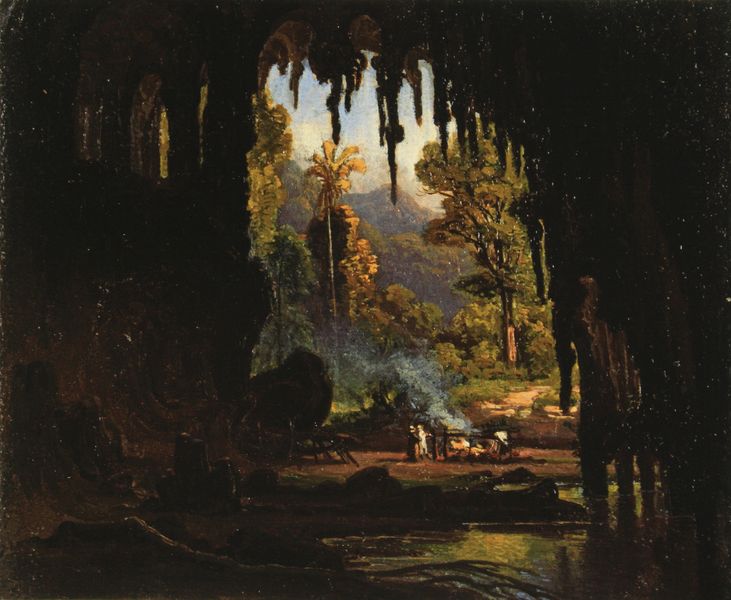
Titel: Die Guácharo-Höhle bei Caripe
Künstler: Ferdinand Bellermann
Standort: Berlin
Institution: Staatliche Museen zu Berlin, Kupferstichkabinett
Schlagwörter: baum, berg, blau, dunkel, felsen, feuer, himmel, mann, schatten, wasser, wolken, bäume, fluss, gelb, grün, landschaft, menschen, see, ufer, abend, ausschnitt, braun, holz, licht, männer, schwarz, ausblick, gras, weg, steine, bach, erde, hügel, spiegelung, rauch, sonne, dunkelheit, decke, höhle, tal, wald, aussicht, sommer, wellen, berge, platz, figuren, staffage, palme, gestell, fleisch, eingang, moos, loch, öffnung, wurzeln, tümpel, konstruktion, grotte, urwald, palmen, waldlandschaft, tropfen, lager, feuerstelle, dschungel, einsiedler, lagerfeuer, tropisch, tropen, frau frauen, unterschlupf, grill, tropfstein, tropfsteinhöhle, stalagmiten, stalagtiten, stalakmiten, öhle, wsld, draußen drinnen